Interaction volume radius: 10 \u00c5
Interaction volume height: 40 \u00c5
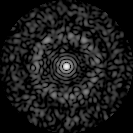
Disorder parameter: 0.8428